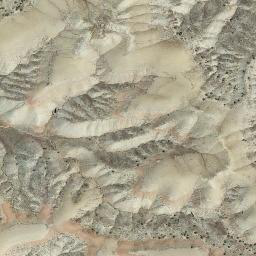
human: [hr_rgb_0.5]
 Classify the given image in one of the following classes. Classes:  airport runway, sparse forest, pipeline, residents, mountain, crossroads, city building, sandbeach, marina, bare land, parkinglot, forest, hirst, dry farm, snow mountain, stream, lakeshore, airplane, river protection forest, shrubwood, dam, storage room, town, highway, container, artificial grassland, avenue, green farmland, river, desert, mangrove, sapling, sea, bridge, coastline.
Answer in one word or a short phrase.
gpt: mountain